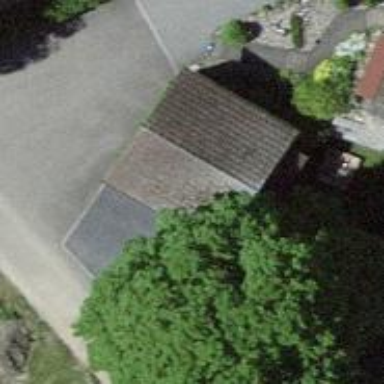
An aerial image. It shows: Garage building.